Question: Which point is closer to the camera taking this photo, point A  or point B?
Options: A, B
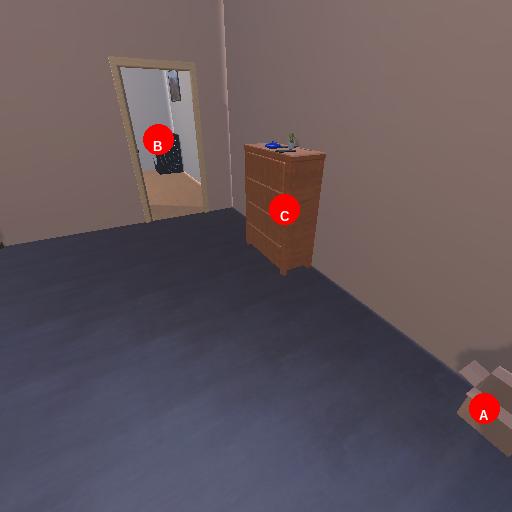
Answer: A